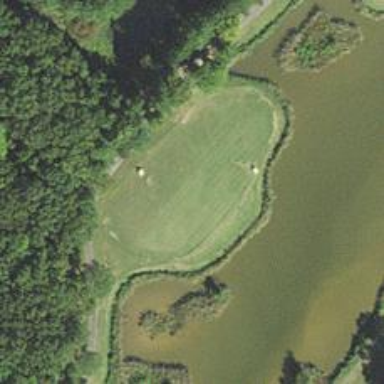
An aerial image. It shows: Golf hole.